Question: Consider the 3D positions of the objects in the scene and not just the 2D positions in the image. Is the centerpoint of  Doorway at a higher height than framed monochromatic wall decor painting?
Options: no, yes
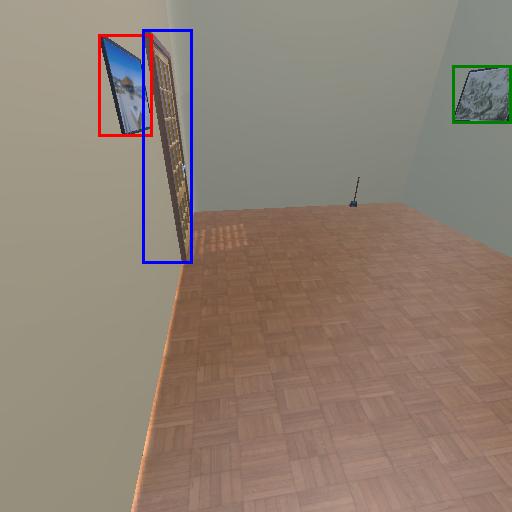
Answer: no